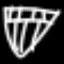
Label: diamond